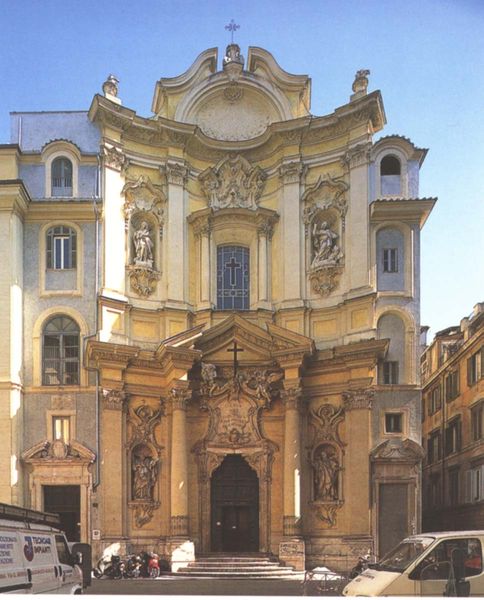
Titel: Rom, S. Maria della Maddalena
Künstler: Guiseppe Sardi
Standort: Rom, S. Maria della Maddalena (EU - I - Latium)
Schlagwörter: gelb, fenster, straße, säulen, tür, barock, stein, kirche, rokoko, rund, skulptur, fassade, italien, pilaster, figuren, treppe, fotografie, eingang, nische, kreuz, halbrund, portal, statuen, heilige, wien, fesnter, holztür, nischen, chambre, maison, lieferwagen, fotograf, metallkreuz, wandfigur, auzo, ztrppr, regenriime, frankrieich, weiße säulen